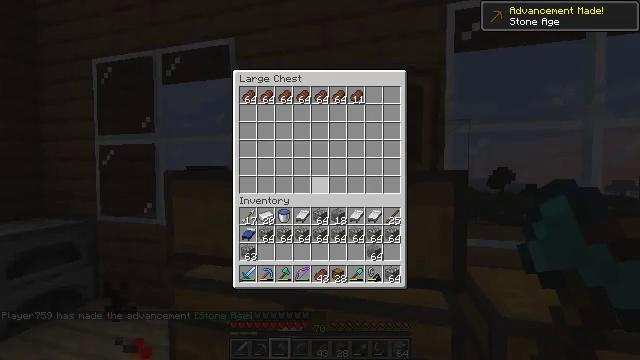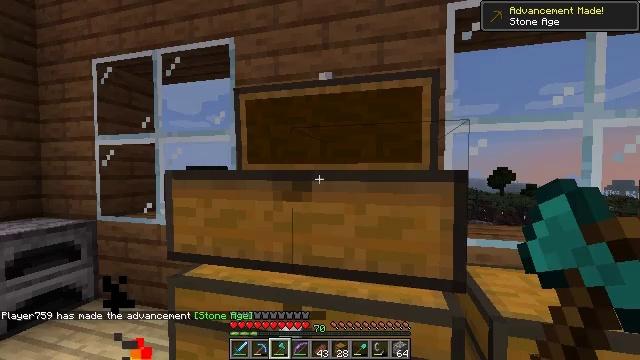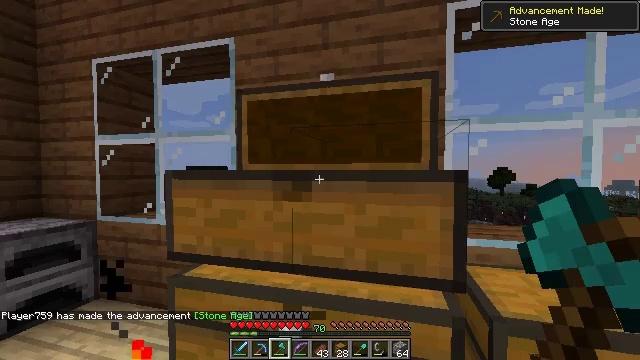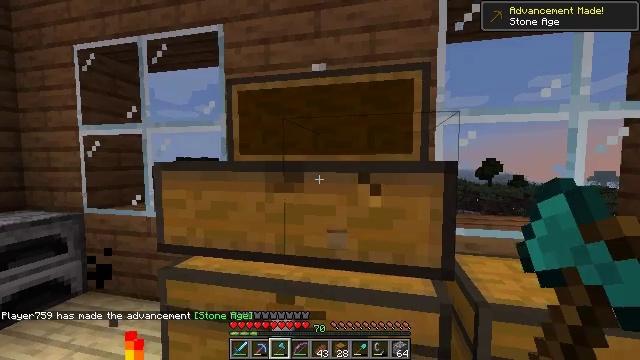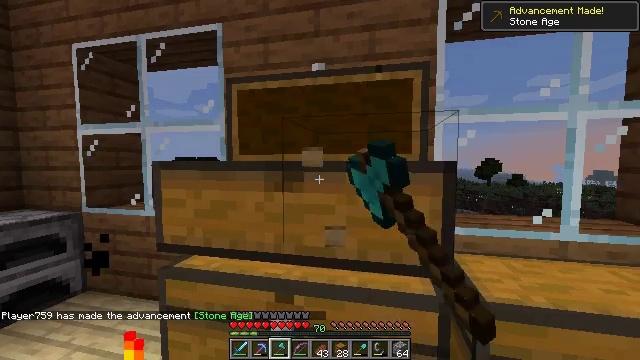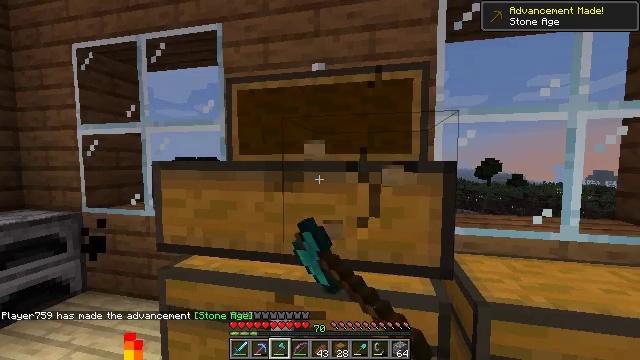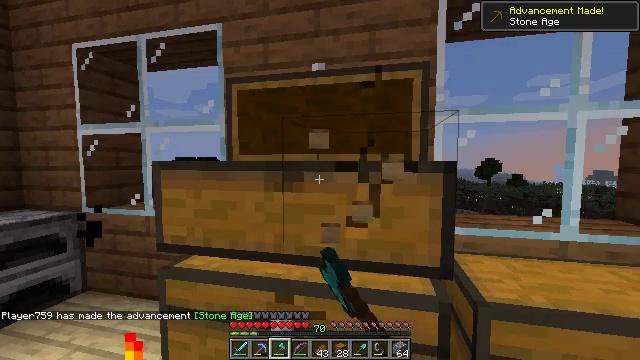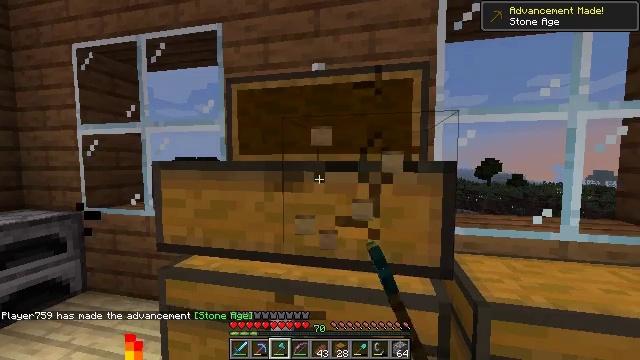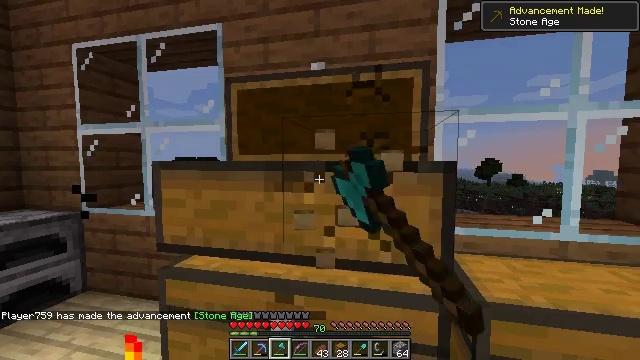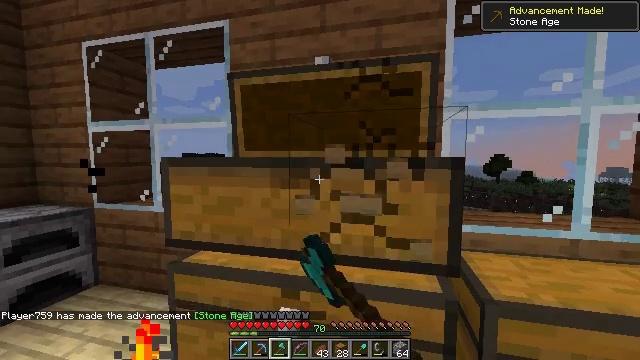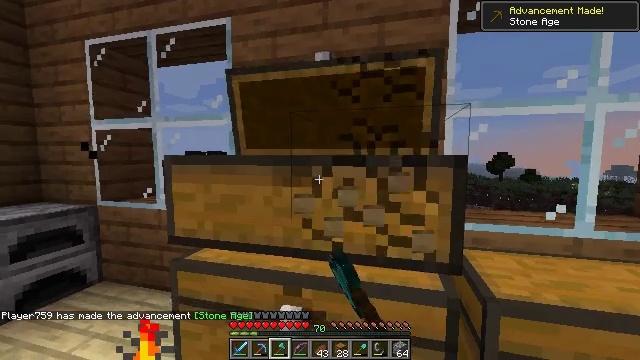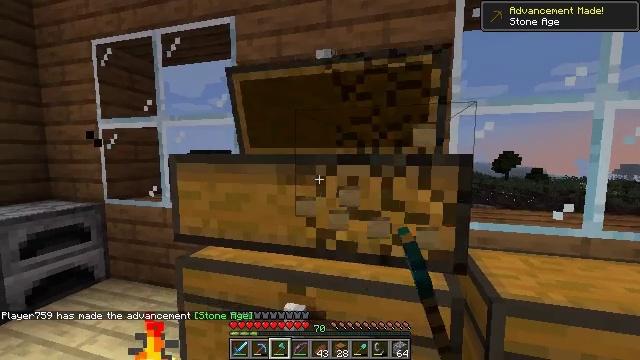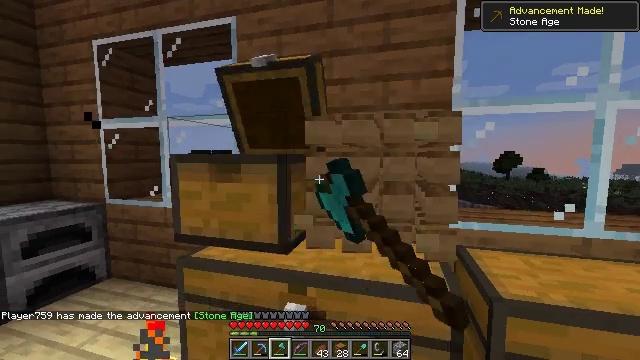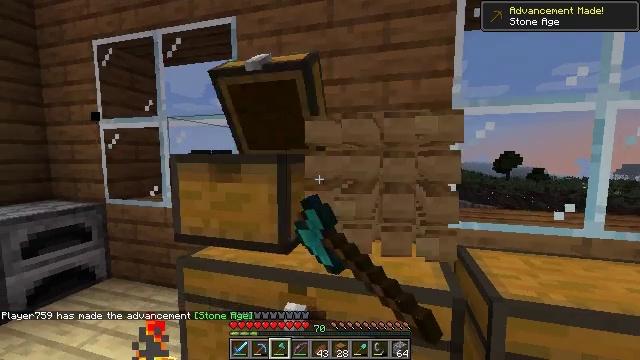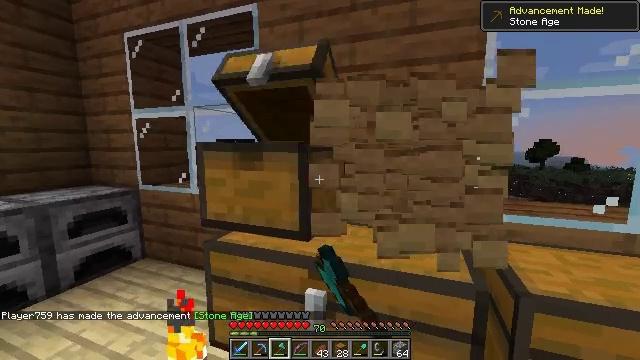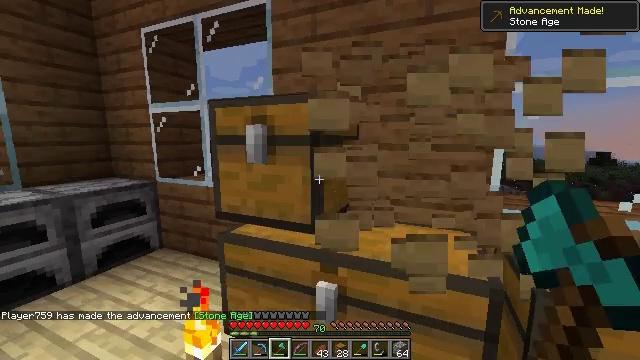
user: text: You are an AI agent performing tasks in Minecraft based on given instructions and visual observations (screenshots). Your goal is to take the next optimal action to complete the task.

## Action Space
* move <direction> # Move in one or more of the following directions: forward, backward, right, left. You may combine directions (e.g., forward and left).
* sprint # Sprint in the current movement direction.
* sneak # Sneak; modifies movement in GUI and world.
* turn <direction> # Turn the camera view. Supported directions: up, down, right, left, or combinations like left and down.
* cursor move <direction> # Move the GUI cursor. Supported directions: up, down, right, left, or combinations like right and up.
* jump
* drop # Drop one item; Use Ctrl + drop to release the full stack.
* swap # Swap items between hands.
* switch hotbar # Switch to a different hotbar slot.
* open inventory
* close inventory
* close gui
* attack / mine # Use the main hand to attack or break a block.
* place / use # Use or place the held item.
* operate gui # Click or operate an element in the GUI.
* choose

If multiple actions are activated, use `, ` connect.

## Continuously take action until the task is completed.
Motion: motion action
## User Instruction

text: Reclaim the chest into your inventory.
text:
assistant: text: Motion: no_op
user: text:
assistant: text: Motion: no_op
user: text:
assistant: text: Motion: turn right and down, attack / mine
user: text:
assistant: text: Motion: attack / mine
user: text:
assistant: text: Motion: attack / mine
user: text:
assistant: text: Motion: attack / mine
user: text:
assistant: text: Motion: attack / mine
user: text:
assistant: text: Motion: attack / mine
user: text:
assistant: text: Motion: turn left, attack / mine
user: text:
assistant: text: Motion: attack / mine
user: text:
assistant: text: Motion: attack / mine
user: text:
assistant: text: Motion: attack / mine
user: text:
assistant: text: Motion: attack / mine
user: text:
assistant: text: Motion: turn left and down, attack / mine
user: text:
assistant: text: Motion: turn left and down, attack / mine
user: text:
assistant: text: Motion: turn left, attack / mine
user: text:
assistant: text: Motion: turn left, attack / mine
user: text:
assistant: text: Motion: attack / mine
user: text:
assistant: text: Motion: attack / mine
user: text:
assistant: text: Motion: attack / mine
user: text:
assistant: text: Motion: attack / mine
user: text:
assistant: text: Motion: move forward, attack / mine
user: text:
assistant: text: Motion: move forward, attack / mine
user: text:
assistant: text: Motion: move forward, attack / mine
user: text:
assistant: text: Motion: move forward, attack / mine
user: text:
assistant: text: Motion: move forward, attack / mine
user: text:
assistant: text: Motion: move forward, turn down, attack / mine
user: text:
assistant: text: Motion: move forward, attack / mine
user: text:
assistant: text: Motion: move forward, turn right and down, attack / mine
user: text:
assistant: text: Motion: move forward, turn down, attack / mine